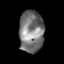
Tissue: skin
Cell type: Epithelial cells
Senescence score: 0.2827
Nuclear area (px): 1006
Mean DAPI intensity: 121.232